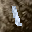
Label: 1